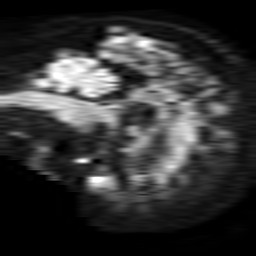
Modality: TRACE
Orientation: sagittal
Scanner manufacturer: philips
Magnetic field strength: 1.5 T
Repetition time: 3.403 s
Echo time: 0.06922 s